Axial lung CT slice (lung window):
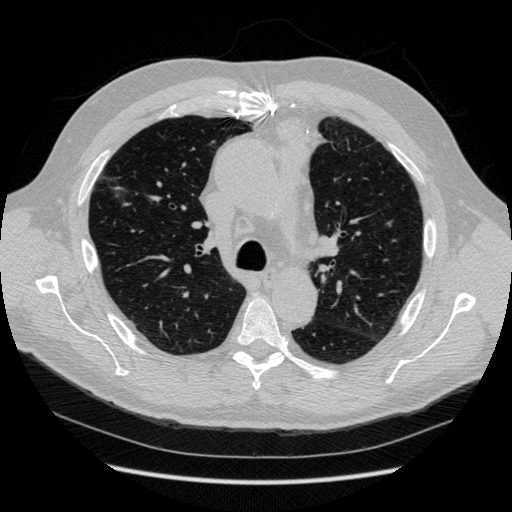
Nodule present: yes
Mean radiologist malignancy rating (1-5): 3